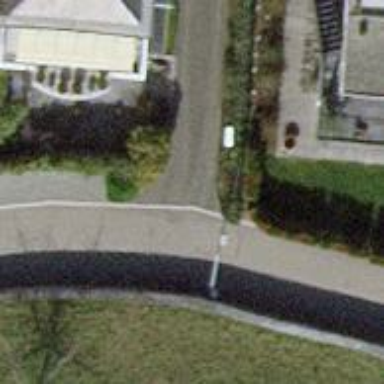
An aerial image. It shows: Lift gate barrier.